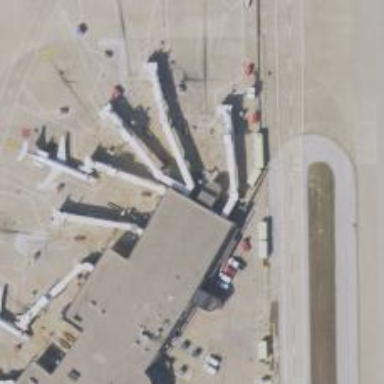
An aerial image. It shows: Airport gate.